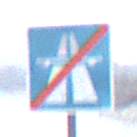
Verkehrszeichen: EndeAutbahn
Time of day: MorningAfternoon
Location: Outdoor (Suburban)
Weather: Overcast
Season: NotSpecified
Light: Natural